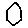
Label: hexagon